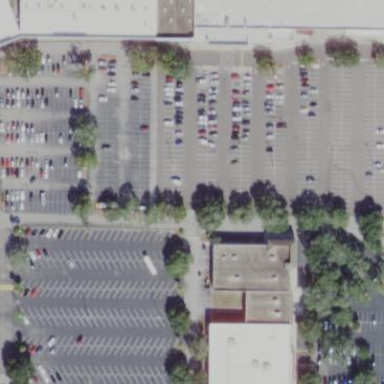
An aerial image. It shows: Retail area.